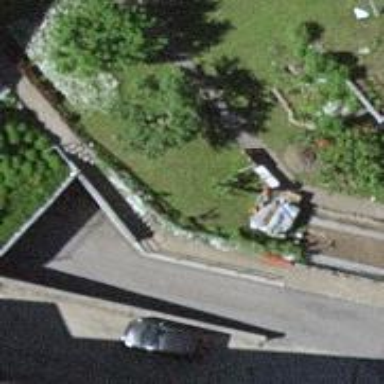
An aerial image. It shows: Retaining wall.